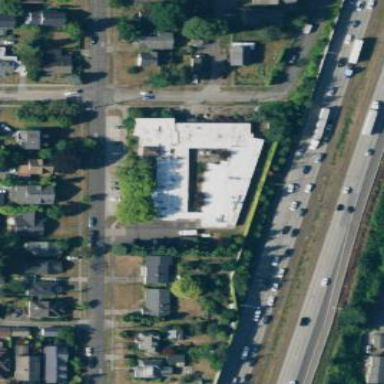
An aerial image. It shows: Office building with flat roof.